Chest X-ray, PA view. Patient: 23 years old, sex F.
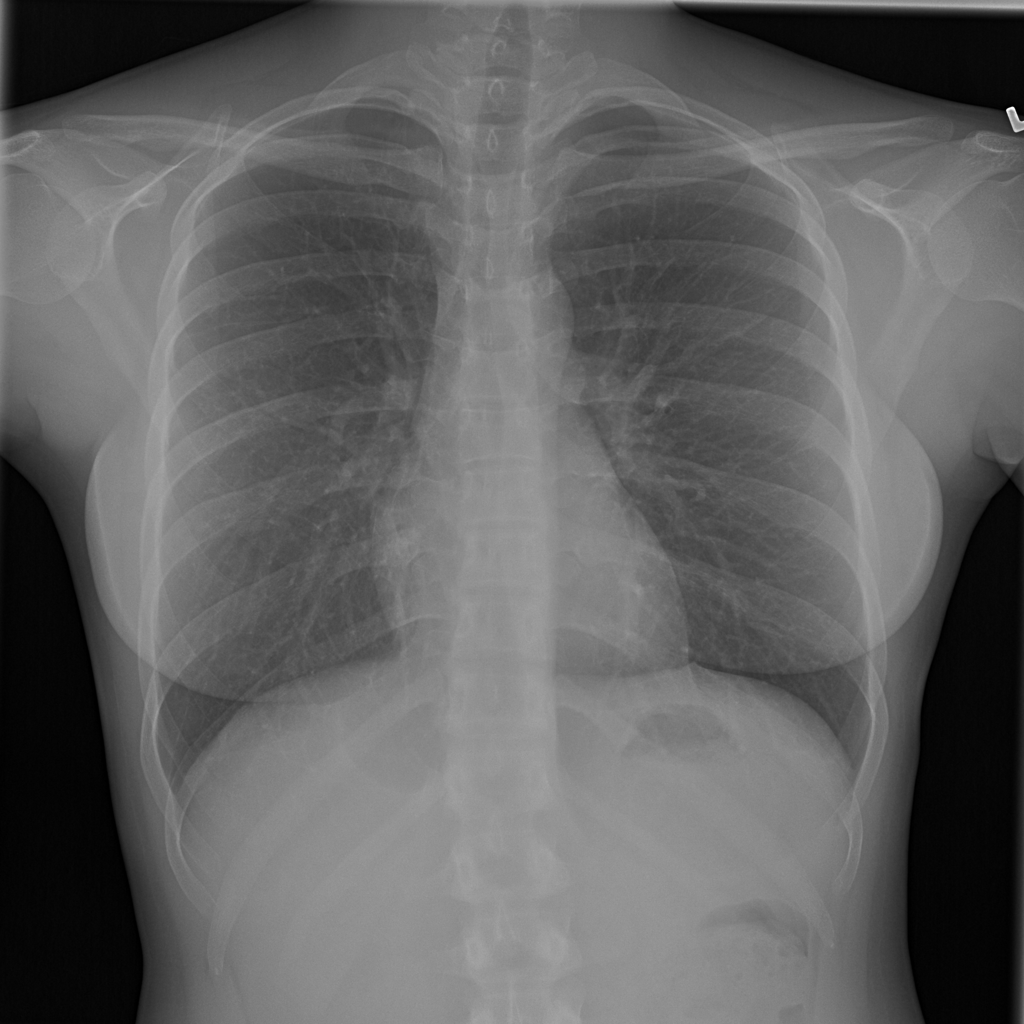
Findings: No Finding